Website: home-depot
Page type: account-dashboard
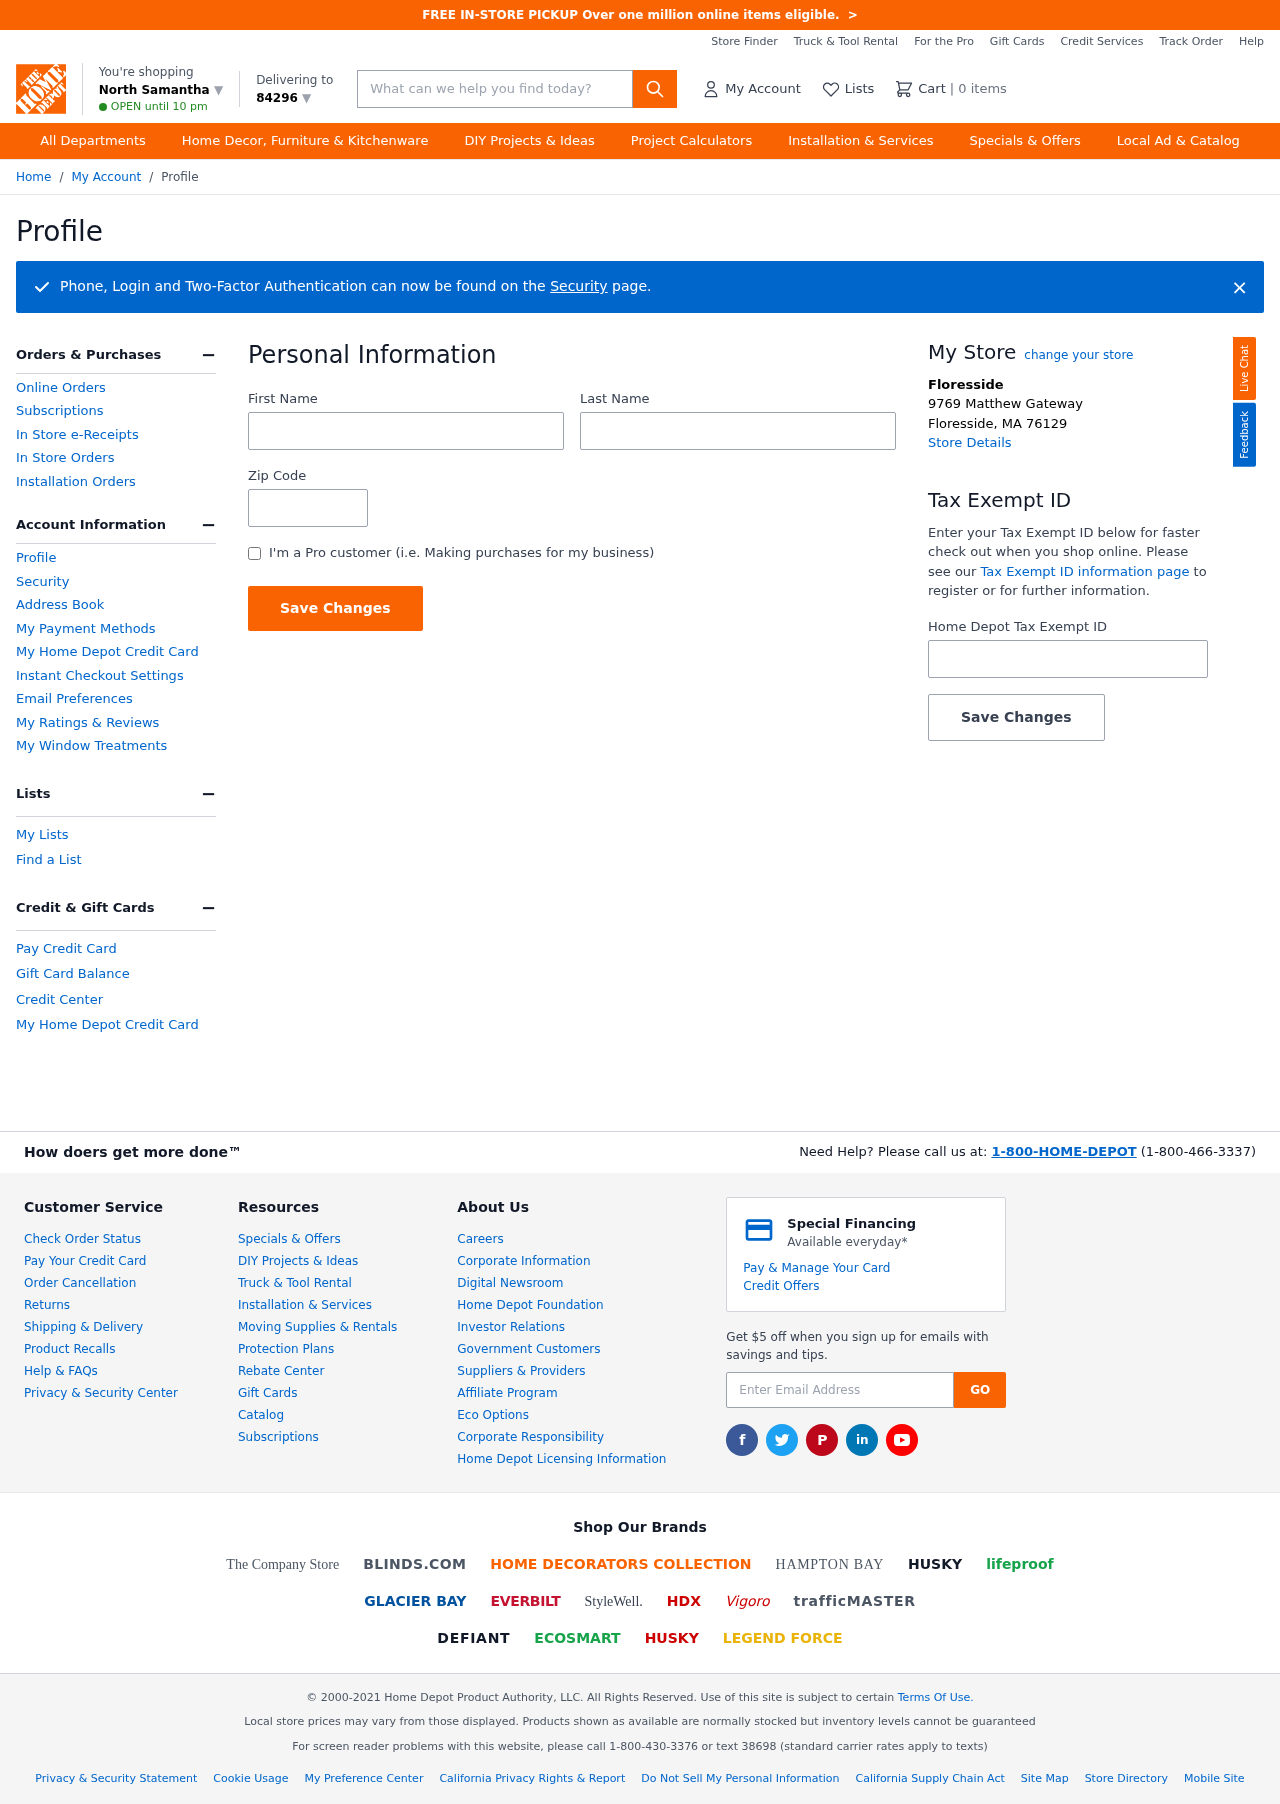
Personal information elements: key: PII_CITY
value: North Samantha ▼
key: PII_FIRSTNAME
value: Connie
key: PII_LASTNAME
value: Thompson
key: PII_LOCATION1_CITY
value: Floresside
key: PII_LOCATION1_CITY_STATE_ZIP
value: Floresside, MA 76129
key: PII_LOCATION1_STREET
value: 9769 Matthew Gateway
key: PII_POSTCODE
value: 84296 ▼
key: PII_POSTCODE
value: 84296
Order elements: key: ORDER_NUM_ITEMS
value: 0
Search elements: key: HEADER_SEARCH
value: What can we help you find today?